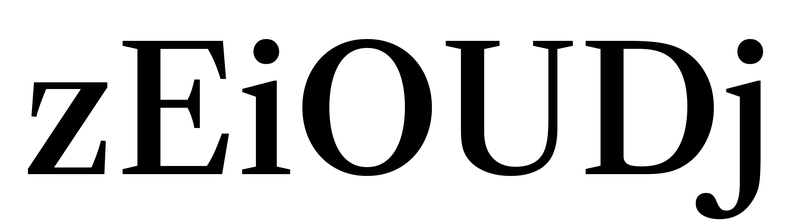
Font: LibreCaslonText_Medium